Question: My course requires me to connect to an Oracle database server at the university for my project. I am provided with a url (like oracle.xyz.edu) and username and password. How can I connect to the database from Visual Studio. I have only dealt with SQL Server 2008. I don't know how to go ahead with setting up the database. I tried to install Oracle Instant Client, but could not find a setup exe to install. The instant client download zip consists of a set of files. Where can I find the steps to connect to Oracle database from VS.

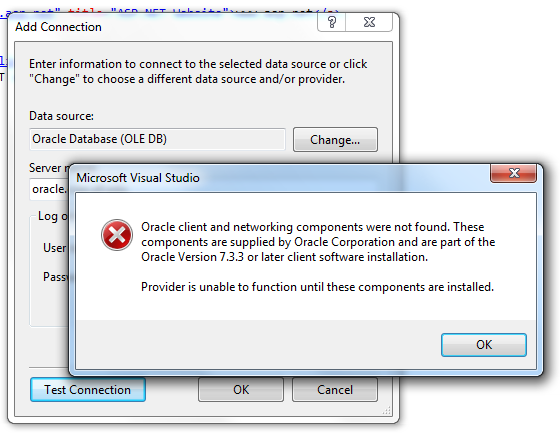
Answer: Do you need to use the Oracle Instant Client? Or would it be acceptable to you to download and install the full version of the Oracle client?
The full version of the Oracle client is generally what ought to be installed on a developer machine. The Instant Client is a very slimmed down version of the client that is designed for developers to distribute along with their Windows applications on machines that do not have or need any way to access the database other than via the application. As a developer, I'd strongly recommend the full version of the Oracle client if only because it includes various additional utilities like SQL*Plus and SQL*Loader.
The full Oracle client is available for download from OTN on the same page that the database is available. For example, the <URL> is a 615 MB download on the OTN site.